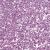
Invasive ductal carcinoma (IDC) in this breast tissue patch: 1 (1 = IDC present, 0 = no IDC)